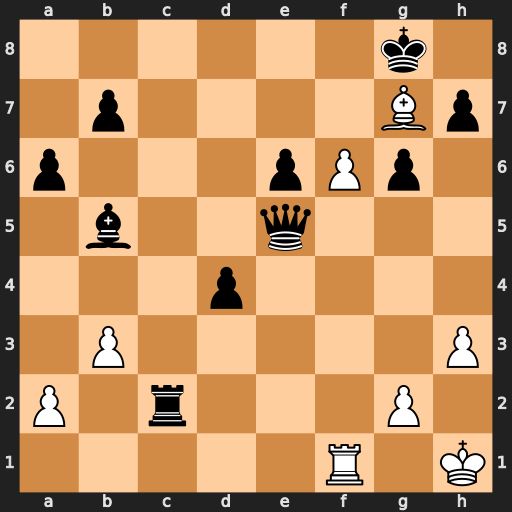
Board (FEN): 6k1/1p4Bp/p3pPp1/1b2q3/3p4/1P5P/P1r3P1/5R1K
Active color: w
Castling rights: -
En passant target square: -
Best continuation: f7+ Kxg7 f8=Q#